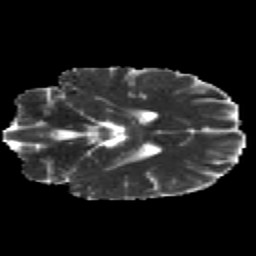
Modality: MD
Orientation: coronal
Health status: healthy
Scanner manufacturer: siemens
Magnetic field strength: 3 T
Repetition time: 12 s
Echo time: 0.092 s